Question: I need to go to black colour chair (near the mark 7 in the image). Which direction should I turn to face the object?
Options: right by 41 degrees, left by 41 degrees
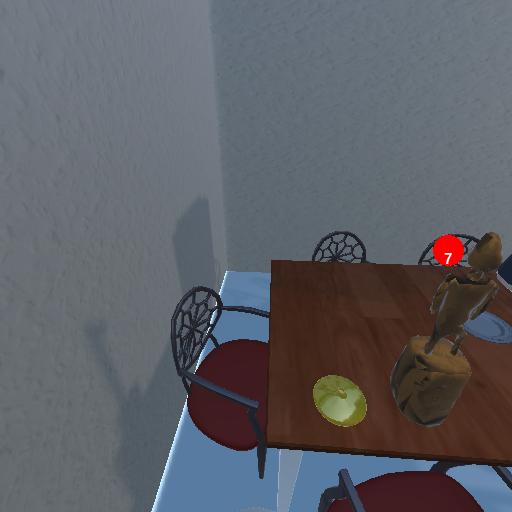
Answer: right by 41 degrees